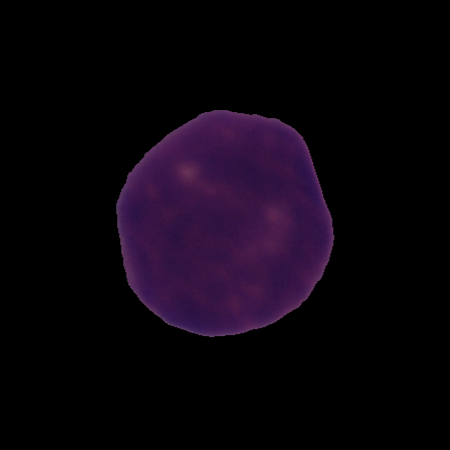
Label: cancer